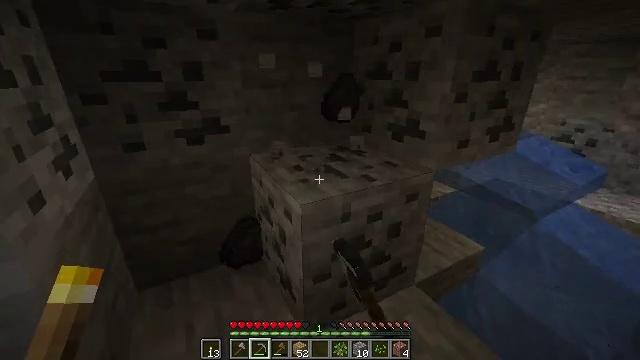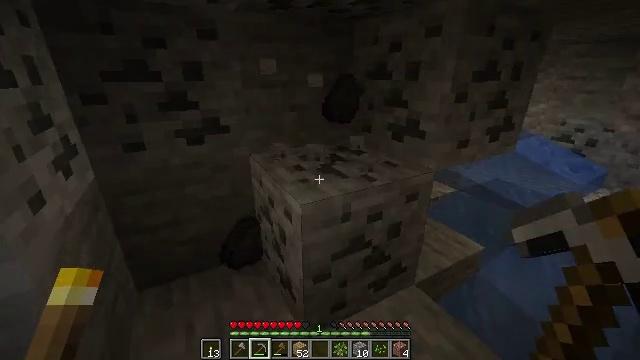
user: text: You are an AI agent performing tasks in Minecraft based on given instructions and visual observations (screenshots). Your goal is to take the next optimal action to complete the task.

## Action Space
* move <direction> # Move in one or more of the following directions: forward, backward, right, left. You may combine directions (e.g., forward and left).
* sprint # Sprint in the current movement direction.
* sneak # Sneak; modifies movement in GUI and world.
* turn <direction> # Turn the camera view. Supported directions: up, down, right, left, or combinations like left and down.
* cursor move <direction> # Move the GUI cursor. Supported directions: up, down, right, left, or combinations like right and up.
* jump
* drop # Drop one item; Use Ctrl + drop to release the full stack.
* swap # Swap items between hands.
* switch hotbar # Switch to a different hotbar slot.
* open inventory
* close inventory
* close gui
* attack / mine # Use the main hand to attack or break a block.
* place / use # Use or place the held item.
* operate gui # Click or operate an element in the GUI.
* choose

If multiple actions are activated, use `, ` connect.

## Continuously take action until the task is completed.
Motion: motion action
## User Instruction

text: Break the coal ore to collect coal.
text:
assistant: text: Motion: attack / mine
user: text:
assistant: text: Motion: attack / mine